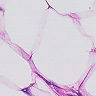
Metastatic tissue present: no